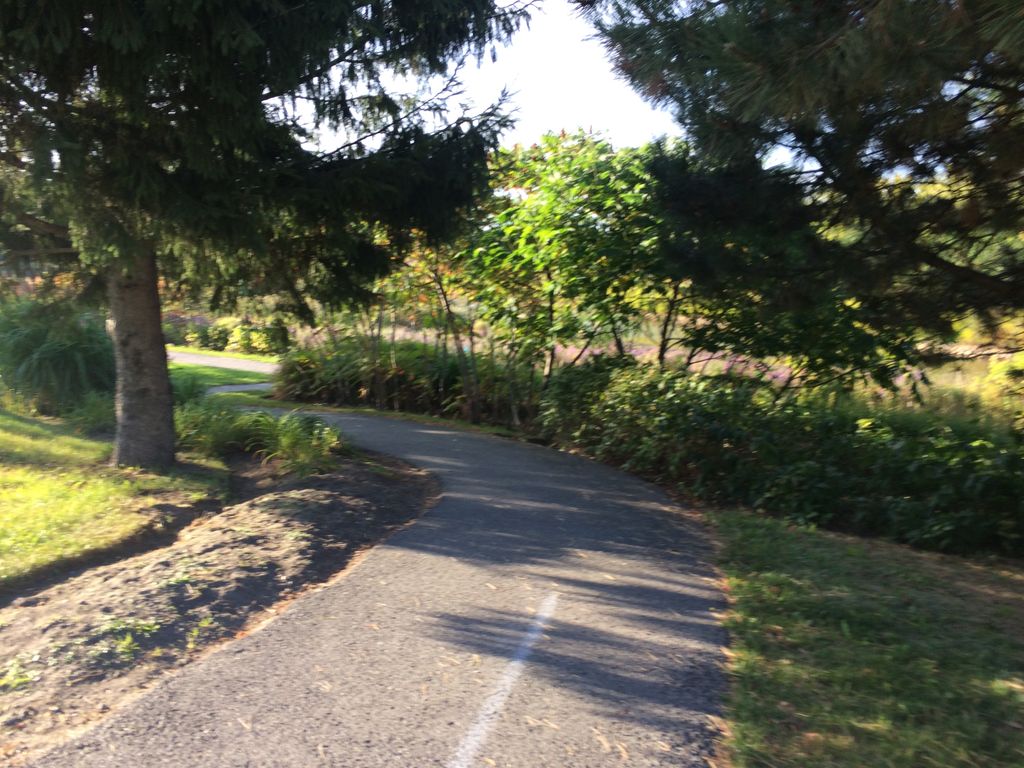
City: quebec_city